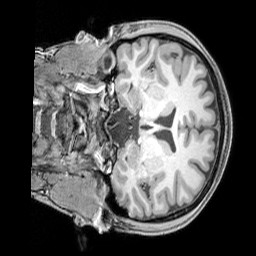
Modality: T1w
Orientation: coronal
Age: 20
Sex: female
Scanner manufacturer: siemens
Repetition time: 2.3 s
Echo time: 0.00226 s